Interaction volume radius: 10 \u00c5
Interaction volume height: 20 \u00c5
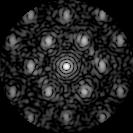
Disorder parameter: 0.4543